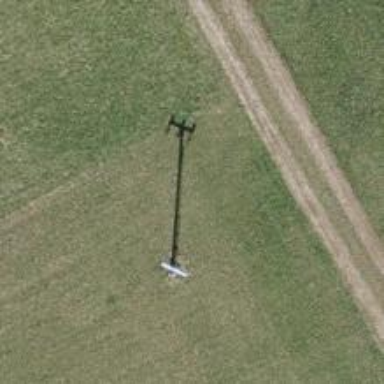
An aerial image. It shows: Power pole.